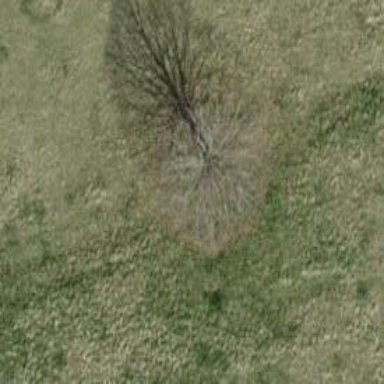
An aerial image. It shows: Single tag "natural: tree."